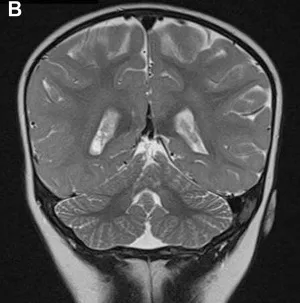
Brain Magnetic Resonance imaging (MRI) analyses of the patient. Mid sagittal T1-weighted image and. Coronal T2-weighted image demonstrating cerebellar vermis hypoplasia.
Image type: radiology (mri)